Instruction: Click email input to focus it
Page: traveler
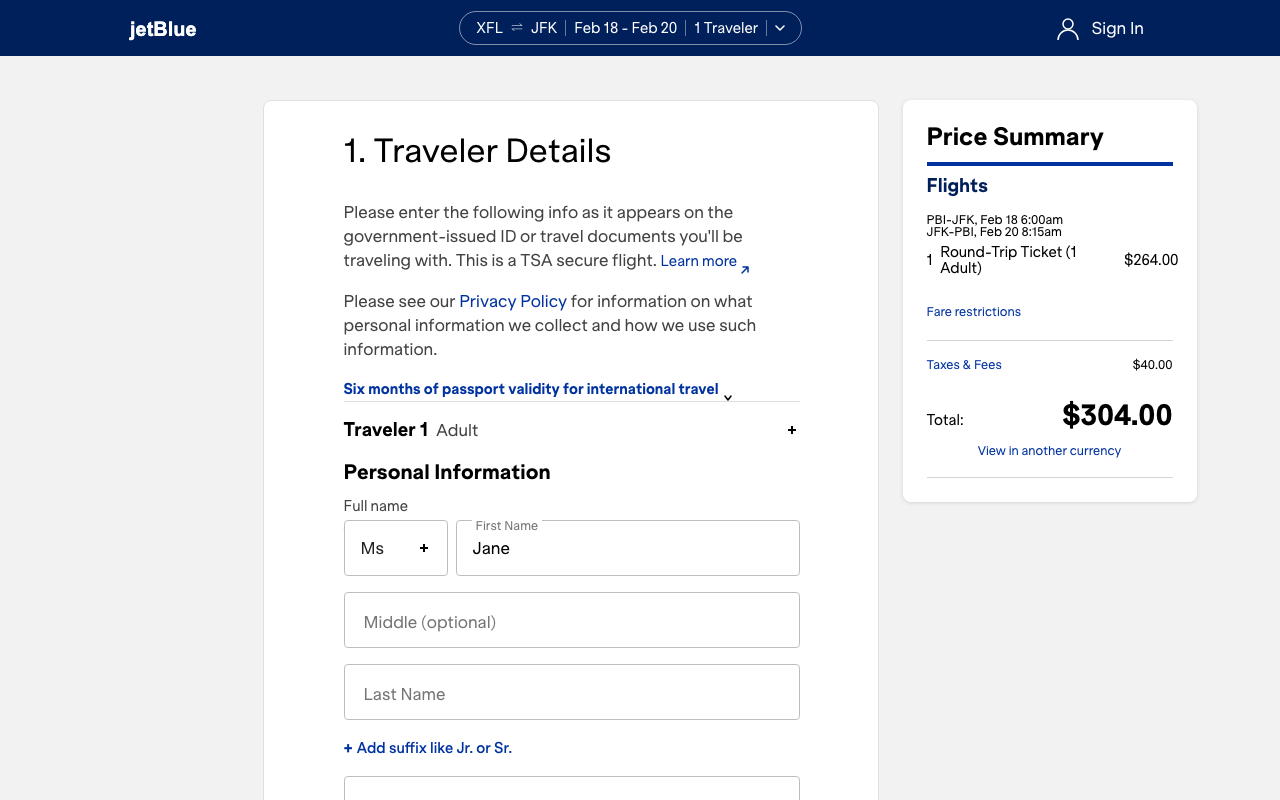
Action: click